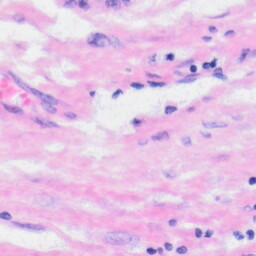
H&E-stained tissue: Liver